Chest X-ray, PA view. Patient: 48 years old, sex M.
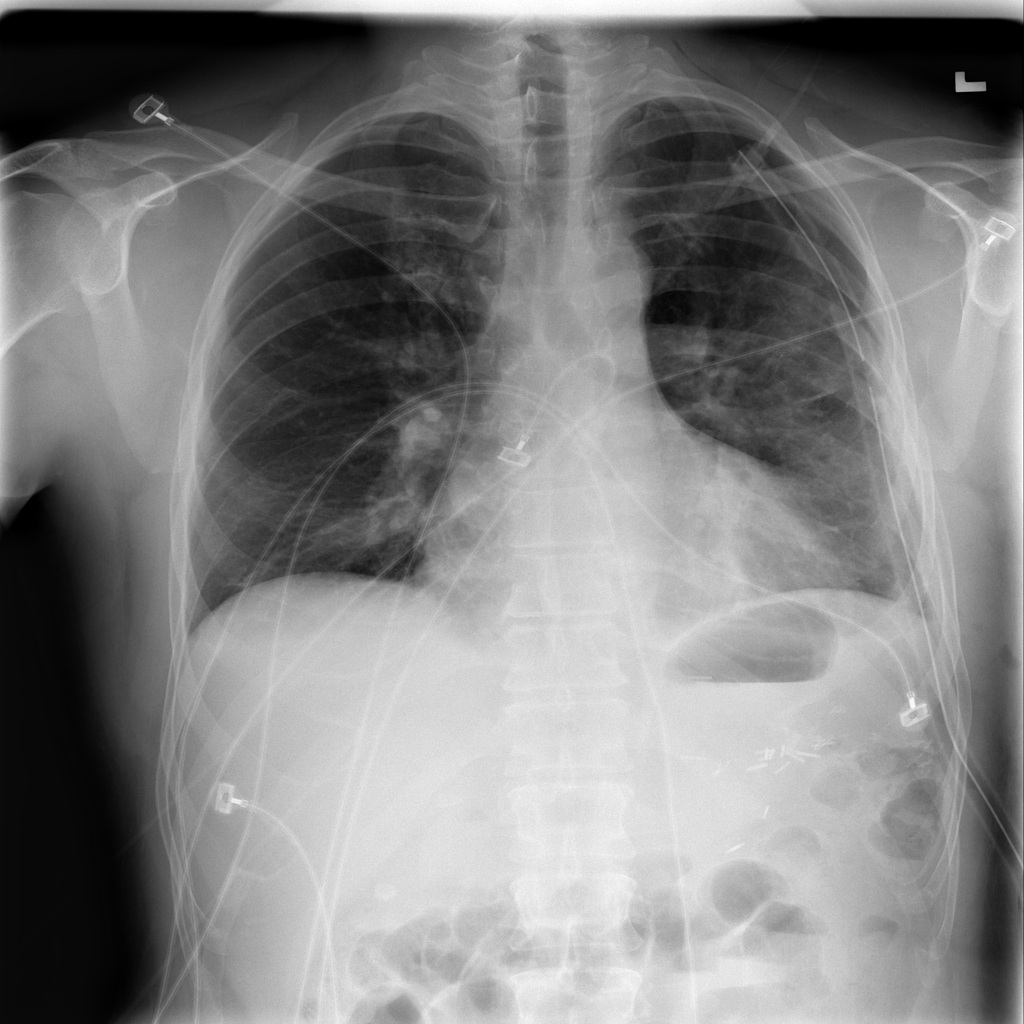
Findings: No Finding